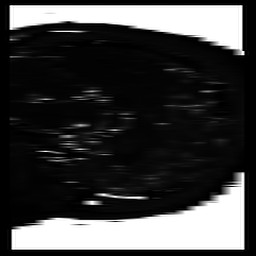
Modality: T2map
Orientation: sagittal
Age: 56
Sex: female
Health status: ill